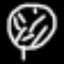
Label: leaf